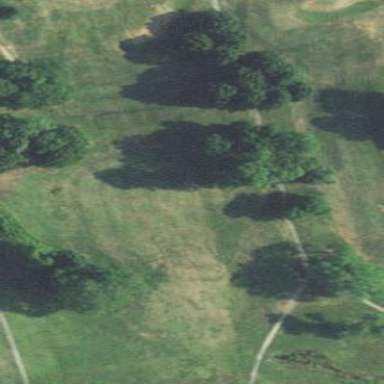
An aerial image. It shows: Golf fairway surrounded by grass.